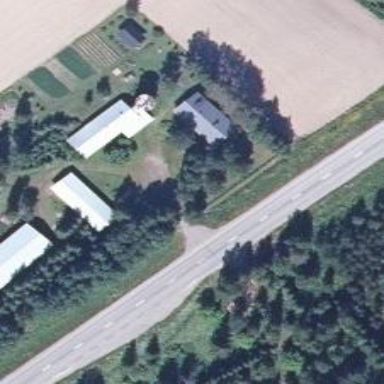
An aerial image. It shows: Simple road.